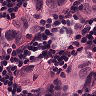
Metastatic tissue present: yes